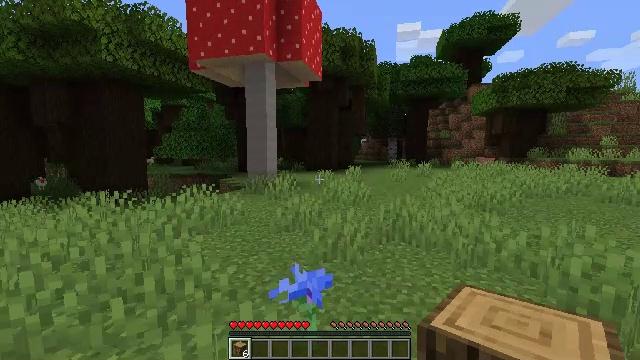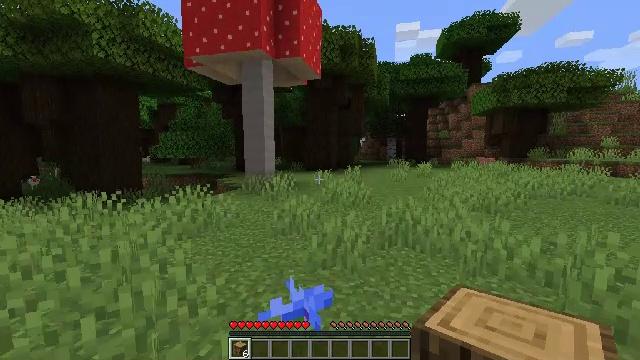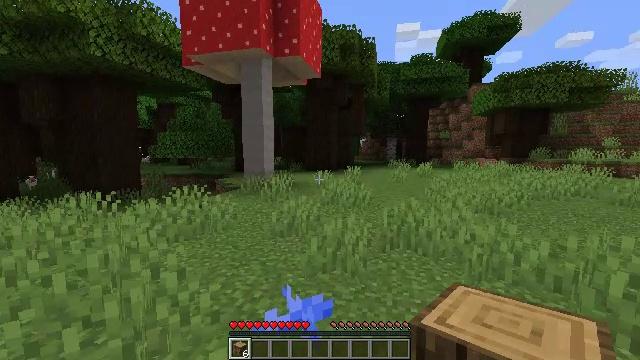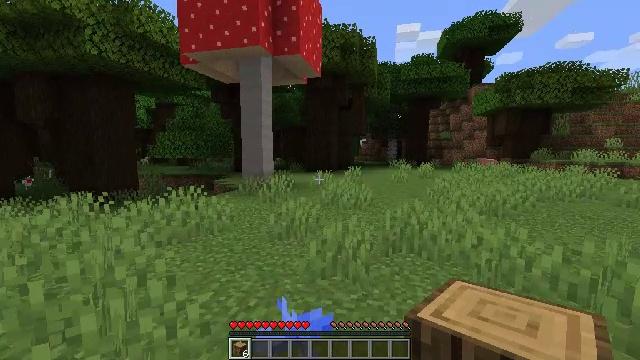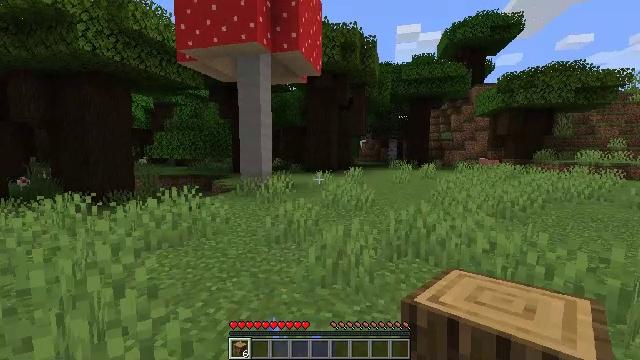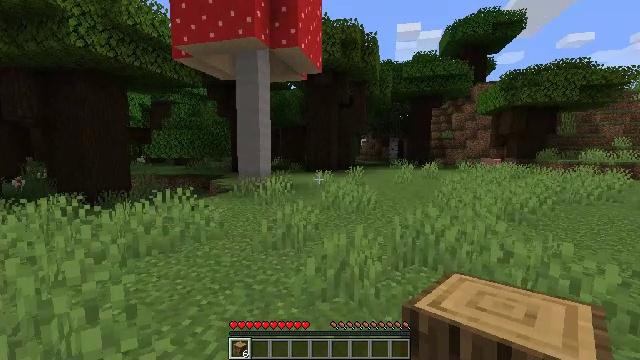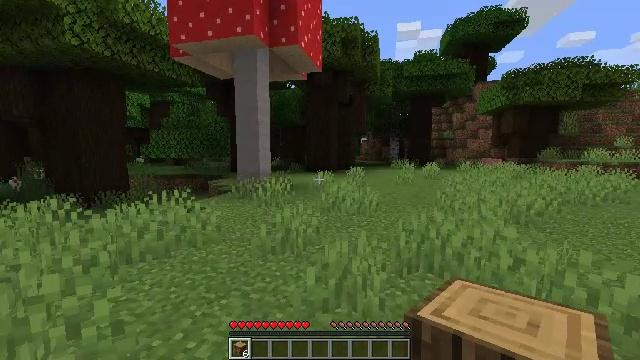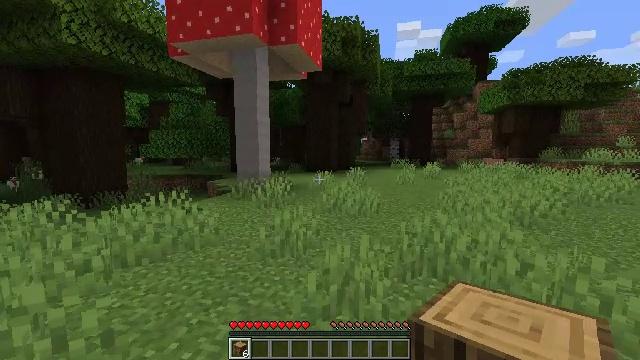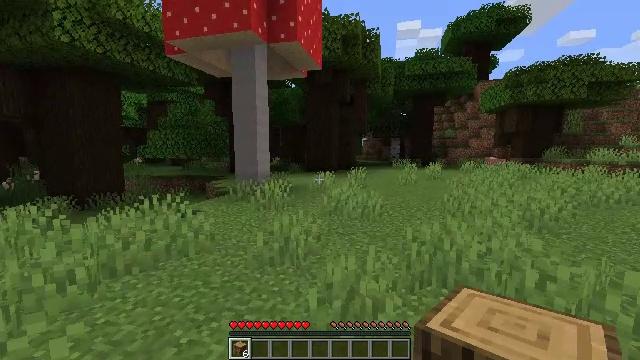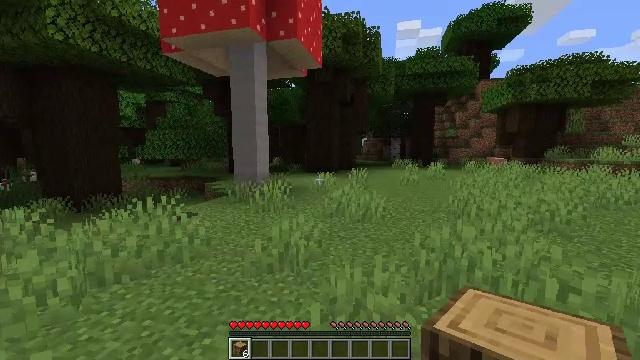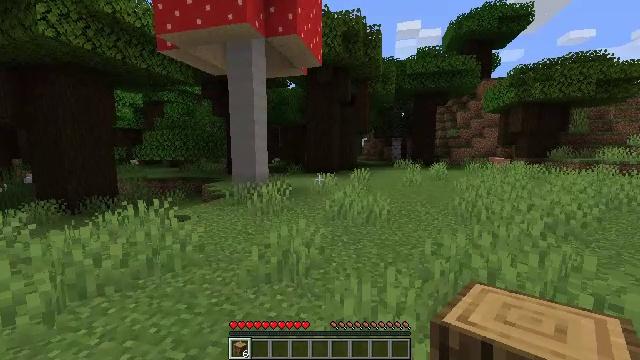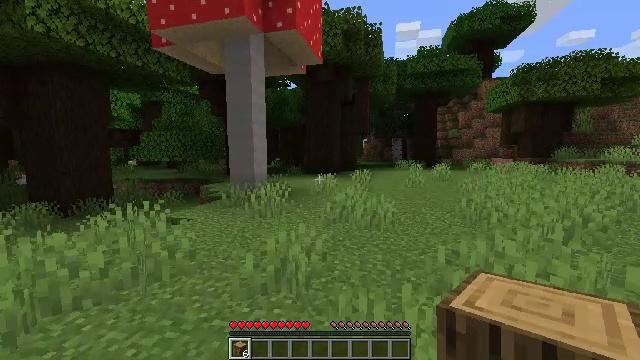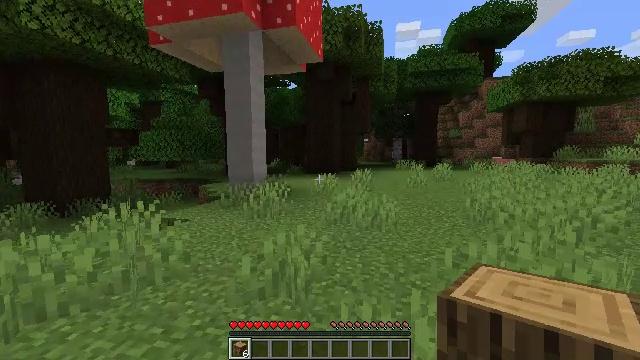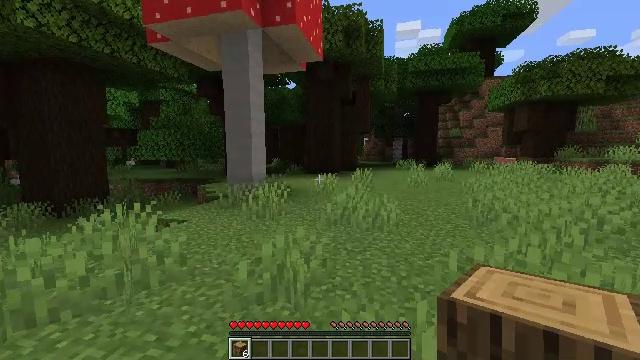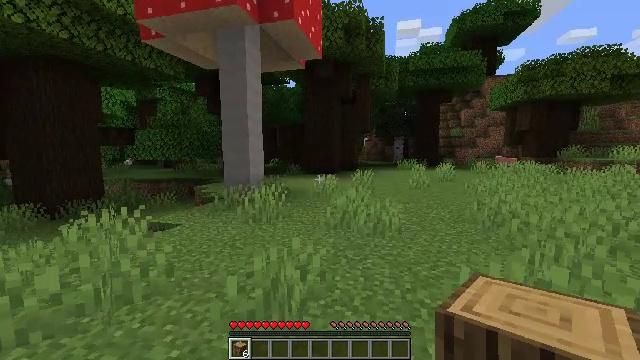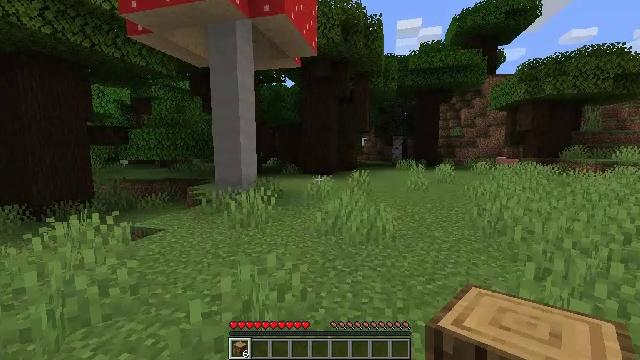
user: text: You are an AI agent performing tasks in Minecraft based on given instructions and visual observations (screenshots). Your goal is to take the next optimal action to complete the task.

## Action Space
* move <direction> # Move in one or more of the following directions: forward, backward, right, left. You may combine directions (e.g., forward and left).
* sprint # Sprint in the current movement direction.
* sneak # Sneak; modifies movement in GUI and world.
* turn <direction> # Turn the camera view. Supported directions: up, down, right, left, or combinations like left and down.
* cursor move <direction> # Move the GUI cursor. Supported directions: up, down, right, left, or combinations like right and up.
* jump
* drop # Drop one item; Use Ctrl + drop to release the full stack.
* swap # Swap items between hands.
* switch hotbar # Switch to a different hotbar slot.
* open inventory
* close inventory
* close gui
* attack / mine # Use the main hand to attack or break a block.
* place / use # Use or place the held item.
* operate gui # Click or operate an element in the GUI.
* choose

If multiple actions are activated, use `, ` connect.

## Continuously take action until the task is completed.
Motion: motion action
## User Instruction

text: Collect the mushroom stem from giant mushrooms.
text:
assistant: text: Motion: move forward
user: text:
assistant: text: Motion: move forward
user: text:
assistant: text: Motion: move forward
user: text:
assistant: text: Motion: move forward
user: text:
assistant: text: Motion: move forward
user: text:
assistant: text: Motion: move forward
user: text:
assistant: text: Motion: move forward
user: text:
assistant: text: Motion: move forward
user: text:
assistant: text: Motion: move forward
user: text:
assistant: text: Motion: move forward
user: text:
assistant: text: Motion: move forward
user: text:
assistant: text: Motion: move forward
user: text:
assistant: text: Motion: move forward
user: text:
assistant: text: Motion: move forward and move right
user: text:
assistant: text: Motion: move forward and move right
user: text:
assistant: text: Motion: move forward and move right
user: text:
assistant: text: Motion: move forward and move right
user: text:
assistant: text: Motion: move forward and move right
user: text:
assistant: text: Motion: move forward and move right
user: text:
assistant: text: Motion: move forward and move right
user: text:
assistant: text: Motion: move forward, turn left
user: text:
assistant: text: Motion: move forward, turn left
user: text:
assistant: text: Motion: move forward, turn left
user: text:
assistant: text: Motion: move forward
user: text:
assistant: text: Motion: move forward
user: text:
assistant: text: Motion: move forward
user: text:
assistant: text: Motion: move forward
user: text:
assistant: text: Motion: move forward
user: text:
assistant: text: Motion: move forward
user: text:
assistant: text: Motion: move forward